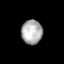
Tissue: lung
Cell type: Epithelial cells
Senescence score: 0.2268
Nuclear area (px): 495
Mean DAPI intensity: 174.743